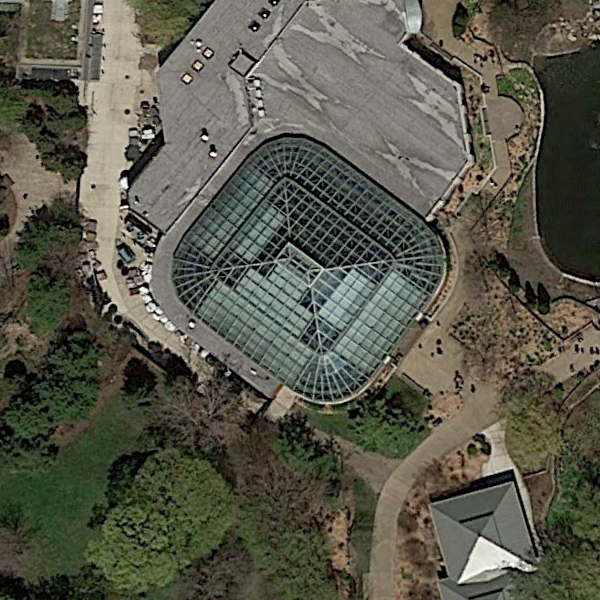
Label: Center